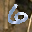
Label: 6